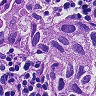
Metastatic tissue present: yes